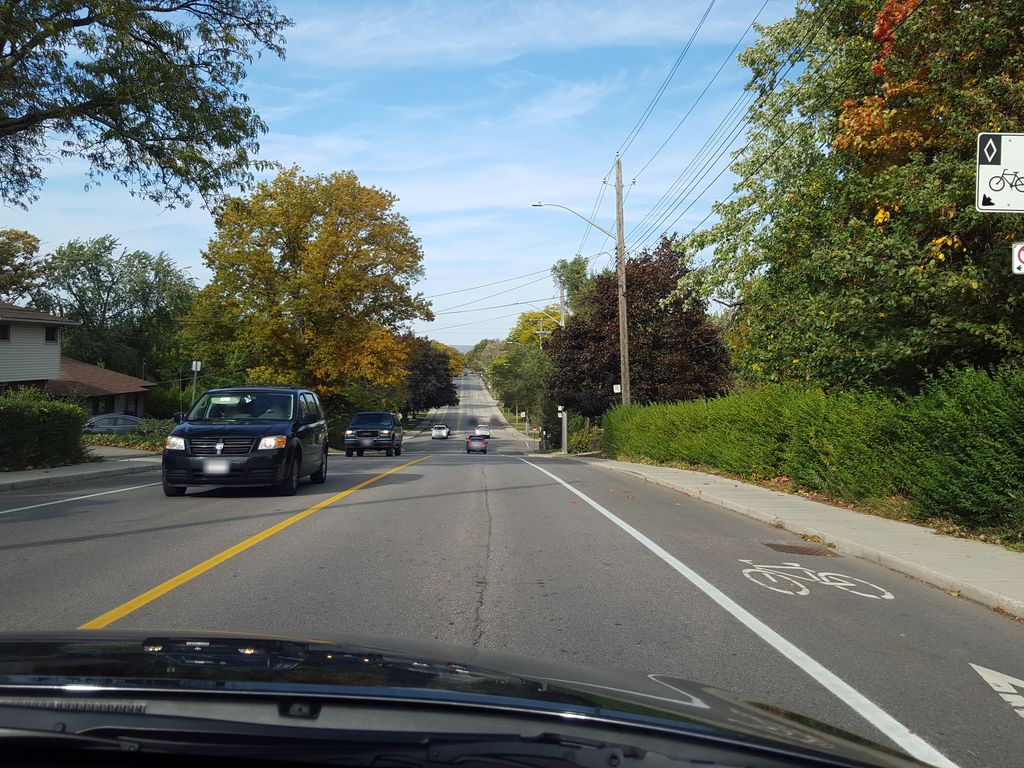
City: hamilton